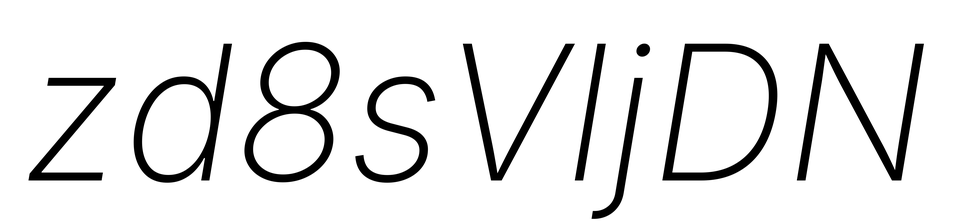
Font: Inter-Italic_ExtraLight_Italic